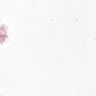
Metastatic tissue present: no